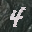
Label: 4